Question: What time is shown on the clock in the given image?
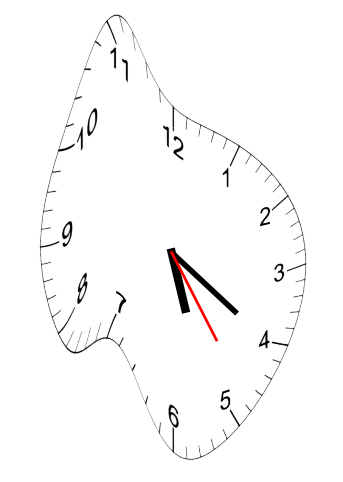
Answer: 05:20:24